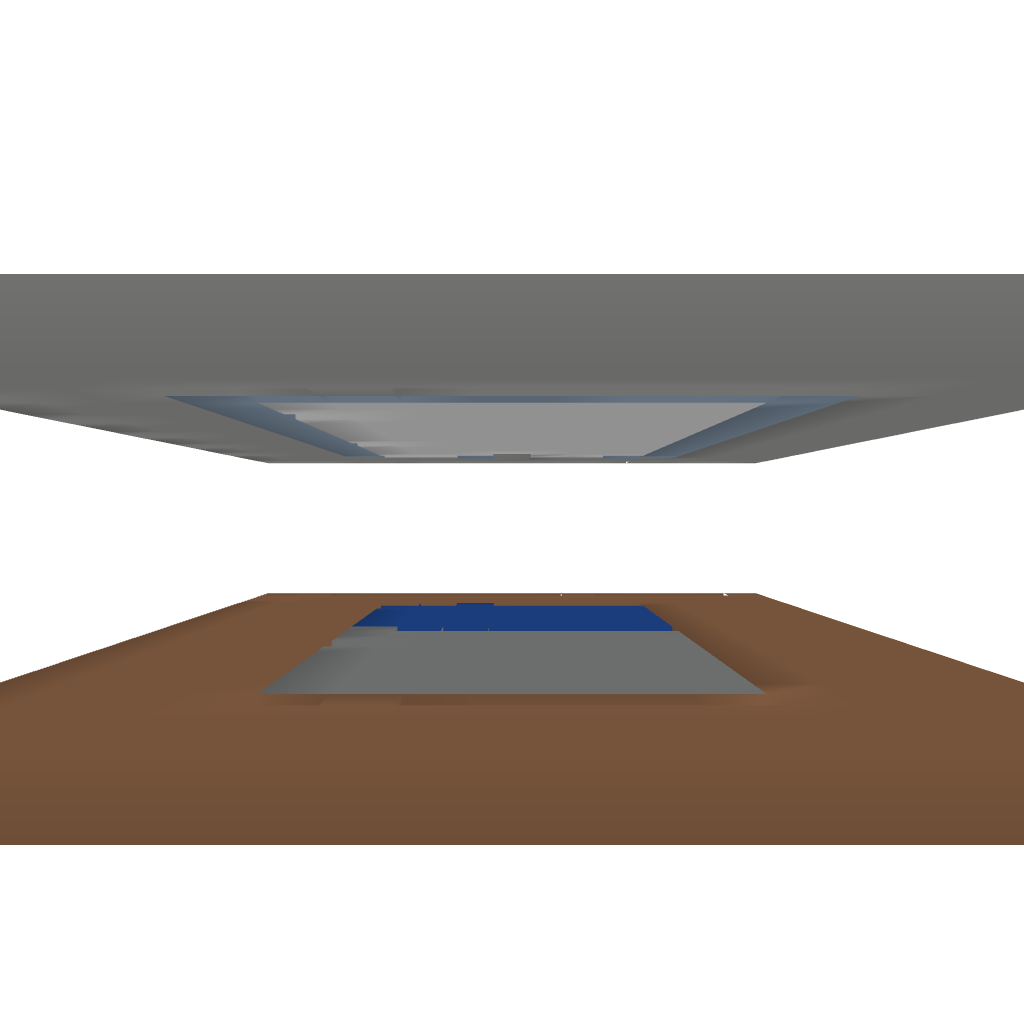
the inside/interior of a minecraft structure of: Lighted Swimming Pool